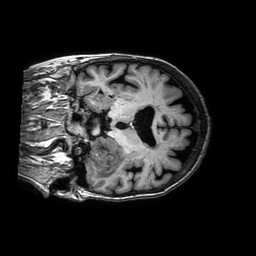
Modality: T1w
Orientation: coronal
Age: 72
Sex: female
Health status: ill
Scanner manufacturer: philips
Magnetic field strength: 3 T
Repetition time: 0.006699 s
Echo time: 0.003005 s